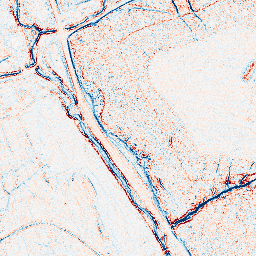
Category: edge_preserving
Decomposition family: anisotropic_diffusion
Decomposition parameters: iterations: 5
kappa: 10
gamma: 0.1
Upsampling method: quintic
Upsampling parameters: scale: 8
Upsampling scale: 8